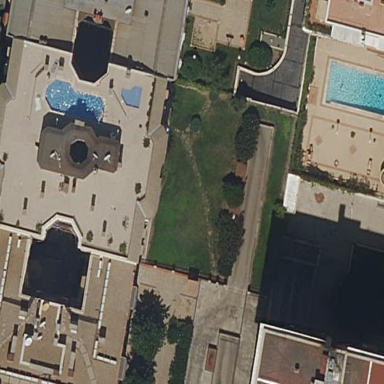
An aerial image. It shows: Garden area designated for leisure land.